Question: Using Bootstrap 3, Respond.js for anything under IE9
Why is my page doing this in IE7?
<URL>
Screenshot:

Let me know what else you need...
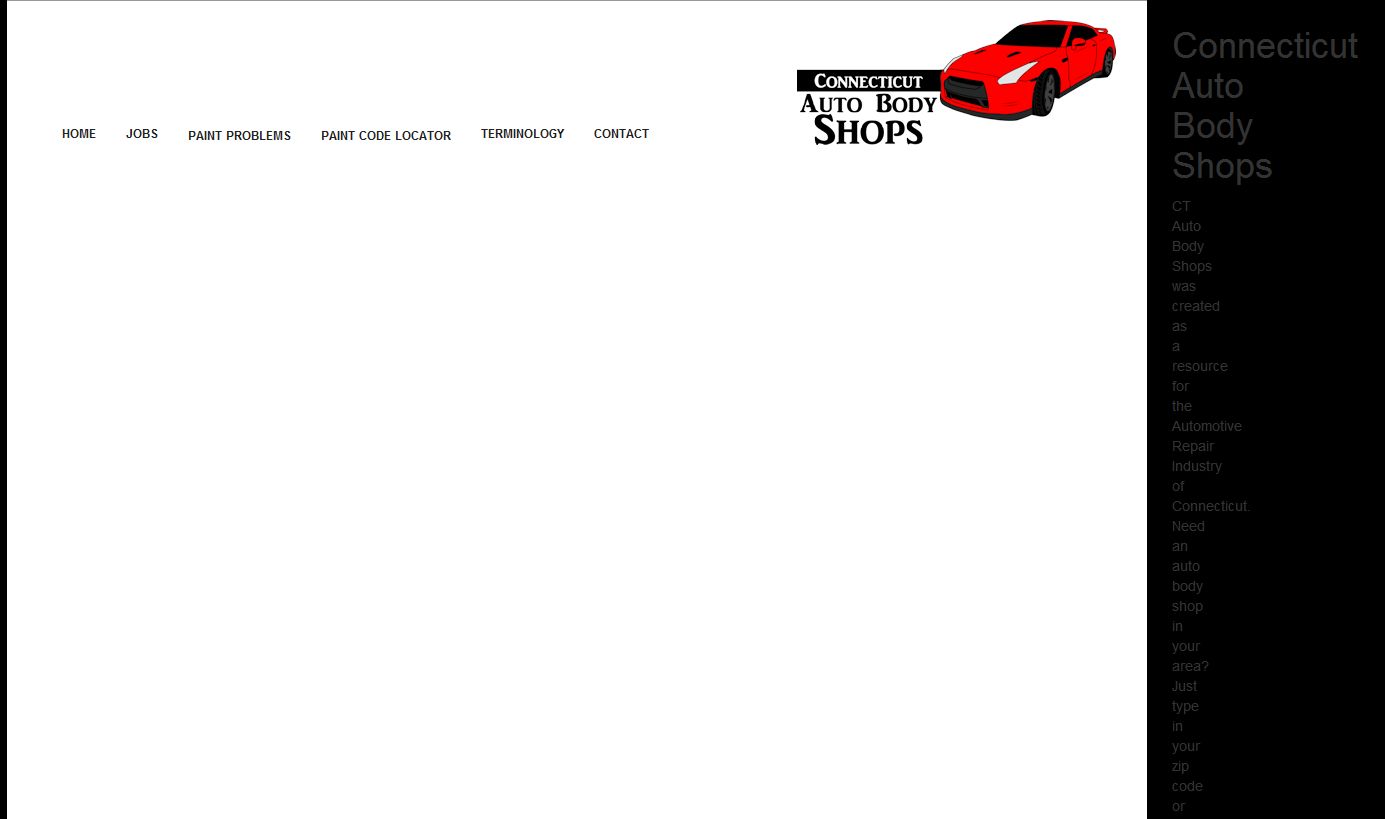
Answer: Bootstrap 3 does not support IE 7, it supports IE 8 with Respond.js. However IE8 has support for certain CSS properties that IE7 does not handle. The main one that works with the entire Bootstrap system is
> box-sizing: border-box
There's an IE7 css and a polyfill for Bootstrap here: <URL>
But even with those things, if you use in your own custom css styles that are not supported by IE7 then they will not show up styled as on modern browsers.
There's other classes like inline-block that don't work with IE 7 either, so in your own CSS you need to use fallbacks.